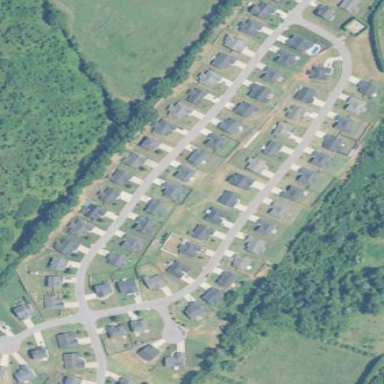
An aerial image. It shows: Residential area within neighborhood.